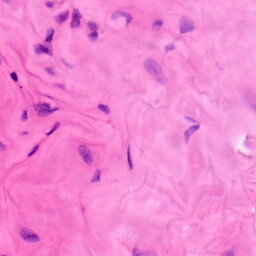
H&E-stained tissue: Lung